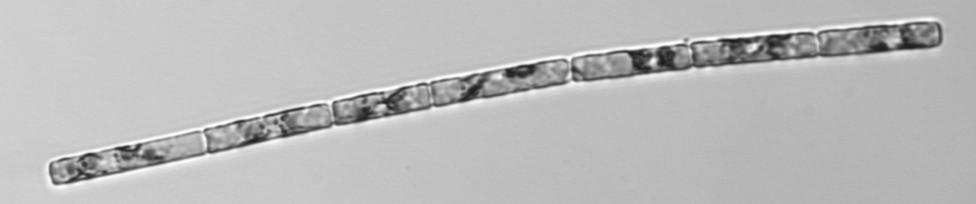
Label: Guinardia_delicatula